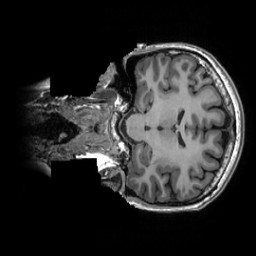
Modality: T1w
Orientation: coronal
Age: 26
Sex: female
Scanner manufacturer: ge
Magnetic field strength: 3 T
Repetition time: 0.007348 s
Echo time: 0.003036 s